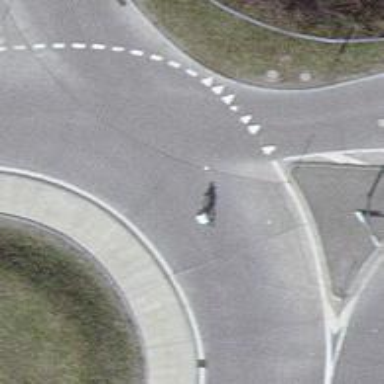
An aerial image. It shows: Road with "give way" sign.